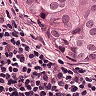
Metastatic tissue present: yes